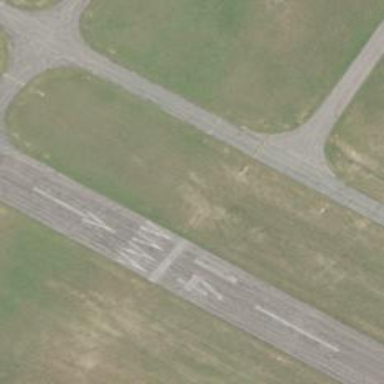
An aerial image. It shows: Image of taxiway at airport.